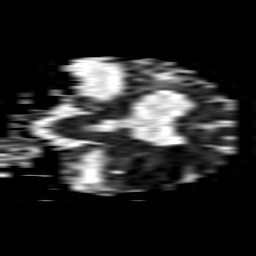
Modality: ADC
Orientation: coronal
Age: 77
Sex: female
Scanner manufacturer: philips
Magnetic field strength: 1.5 T
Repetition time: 3.263 s
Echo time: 0.06922 s